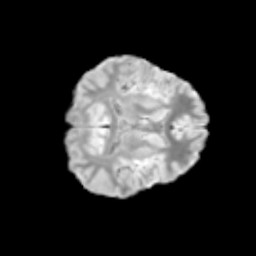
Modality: T2w
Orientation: axial
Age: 11
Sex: male
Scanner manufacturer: siemens
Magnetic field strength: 3 T
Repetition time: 3.8 s
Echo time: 0.07 s